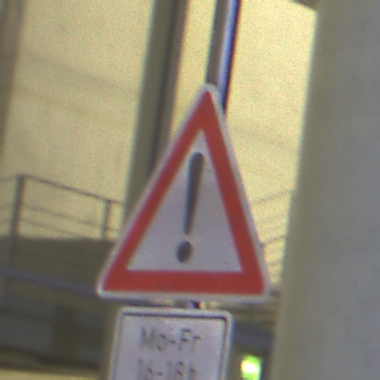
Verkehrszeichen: Gefahrenstelle
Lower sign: ZeitangabenMitBeschraenkungAufWochentage2
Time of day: Night
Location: Outdoor (Urban)
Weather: PartlyCloudy
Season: NotSpecified
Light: Artificial